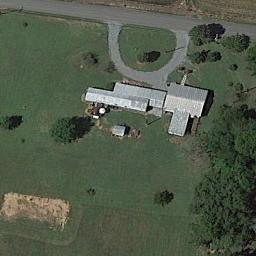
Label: sparse_residential